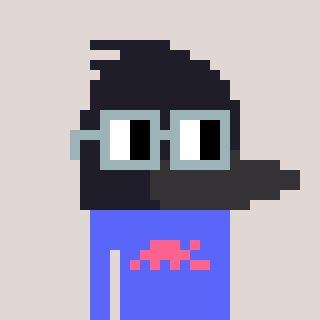
a pixel art character with square dark gray glasses, a raven-shaped head and a purple-colored body on a warm background